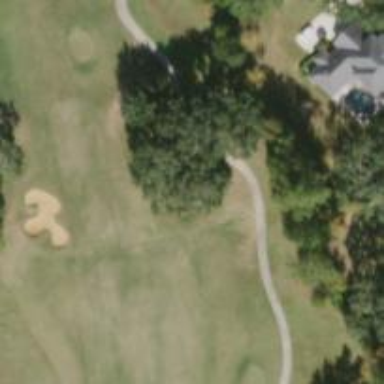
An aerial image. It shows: Path designated for golf carts.